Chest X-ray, AP view. Patient: 35 years old, sex M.
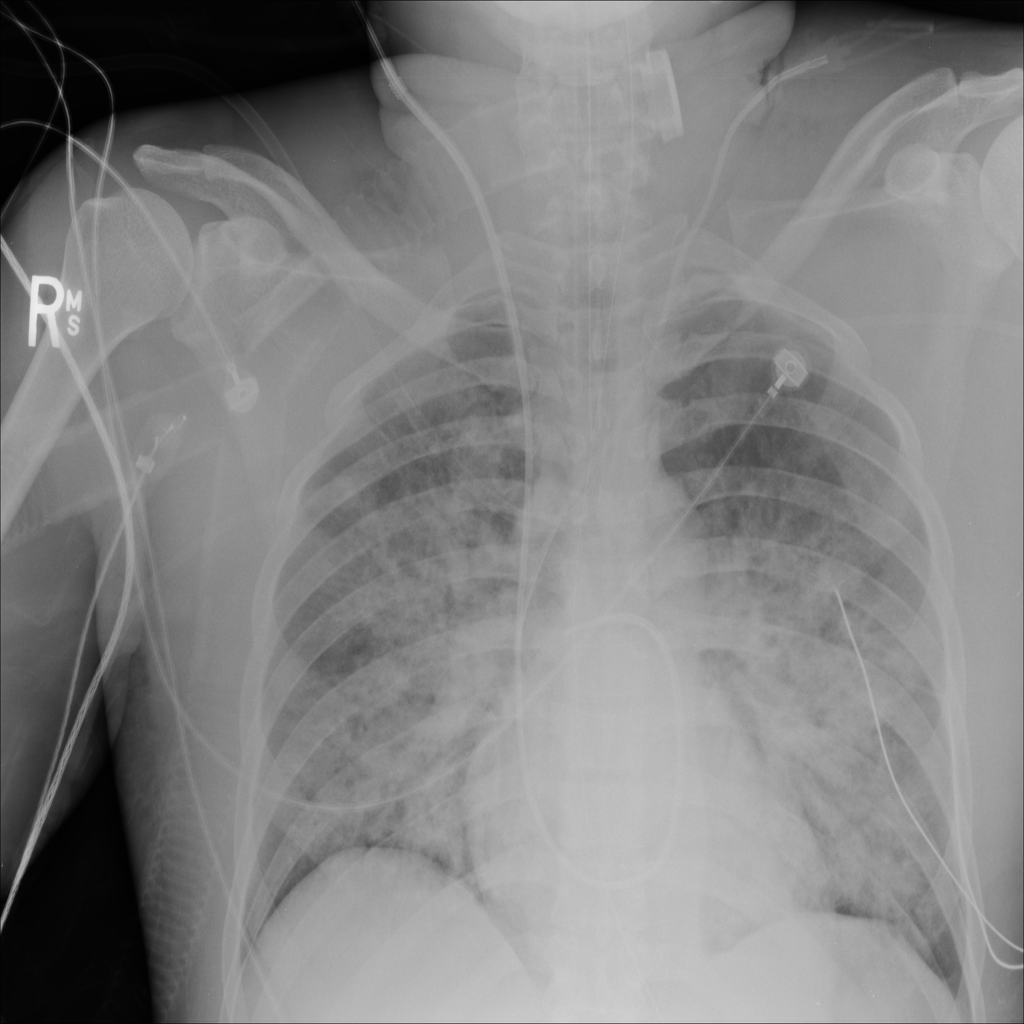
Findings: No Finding